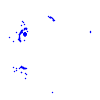
Particle: proton